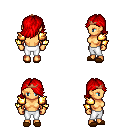
a pixel art fantasy rpg character, female body template, human, tanned skin, gold arm armor, white pants, red swoop hairstyle, bronze tiara, brown slippers, four views (front, back, left, right), 2x2 character sprite sheet, small pixel art, hard edges, no anti-aliasing